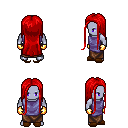
a pixel art fantasy rpg character, male body template, dark elf, purple skin, chain tabard jacket, robe skirt, red extra-long hairstyle, gold gloves, brown slippers, four views (front, back, left, right), 2x2 character sprite sheet, small pixel art, hard edges, no anti-aliasing